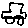
Label: car